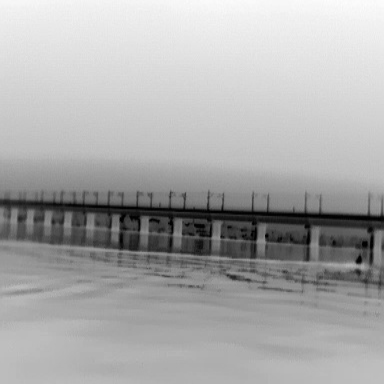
There is a canoe in the infrared image.